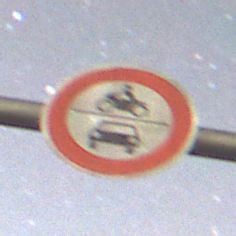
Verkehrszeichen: VerbotKraftfahrzeuge
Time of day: Night
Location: Outdoor (Suburban)
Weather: Clear
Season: NotSpecified
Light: Artificial